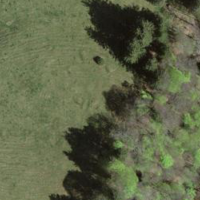
EUNIS habitat code: 24
Species observed at this site:
Pilosella officinarum